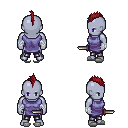
a pixel art fantasy rpg character, male body template, dark elf, purple skin, chain tabard jacket, metal pants, brunette mohawk hairstyle, white cloth bandages, white slippers, dagger, four views (front, back, left, right), 2x2 character sprite sheet, small pixel art, hard edges, no anti-aliasing